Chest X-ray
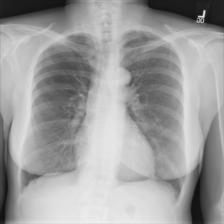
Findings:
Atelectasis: negative
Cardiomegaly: negative
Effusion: negative
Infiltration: negative
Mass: negative
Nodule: negative
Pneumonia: negative
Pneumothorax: negative
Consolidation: negative
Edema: negative
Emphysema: negative
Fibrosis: negative
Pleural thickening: negative
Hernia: negative